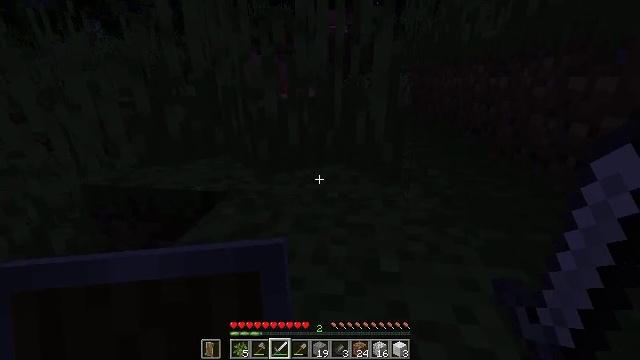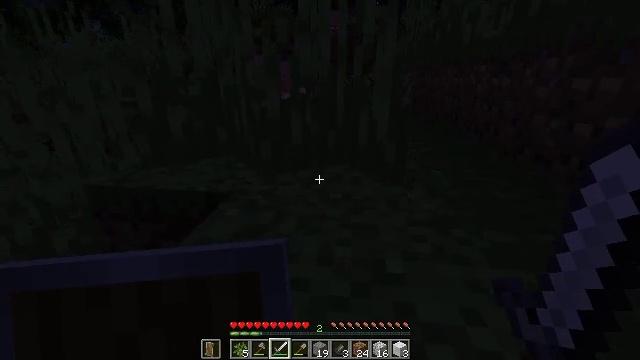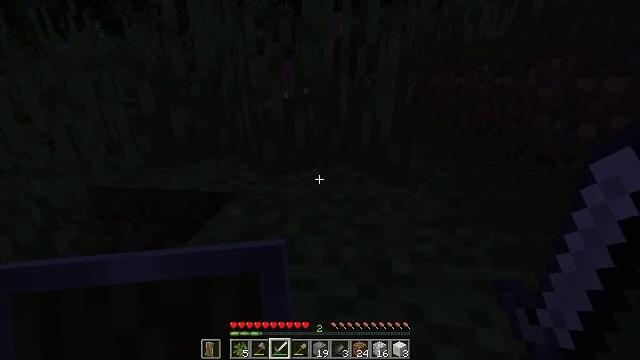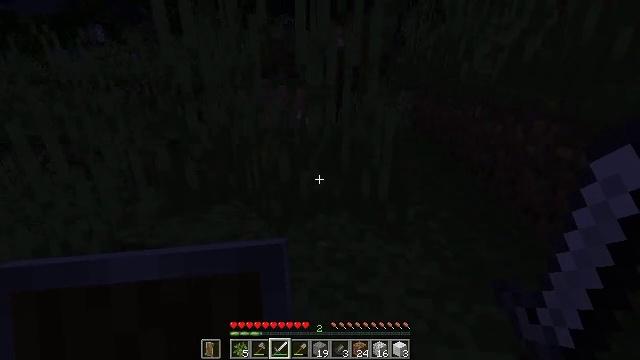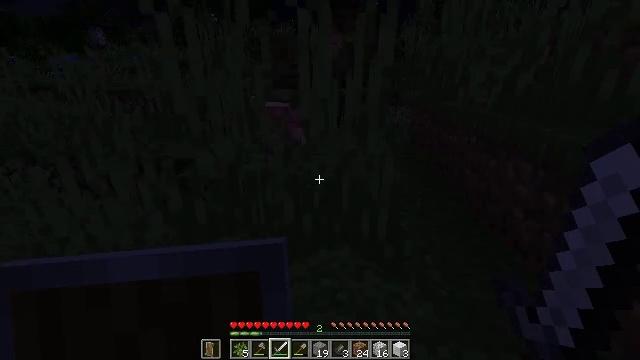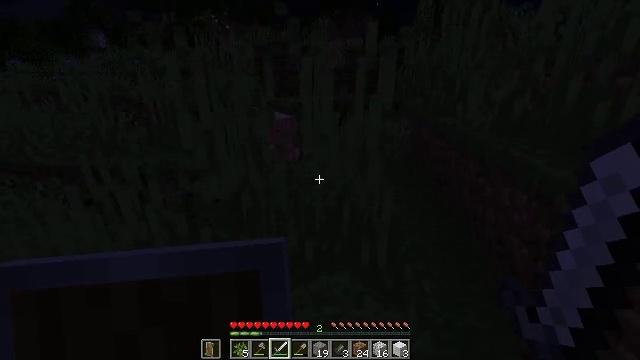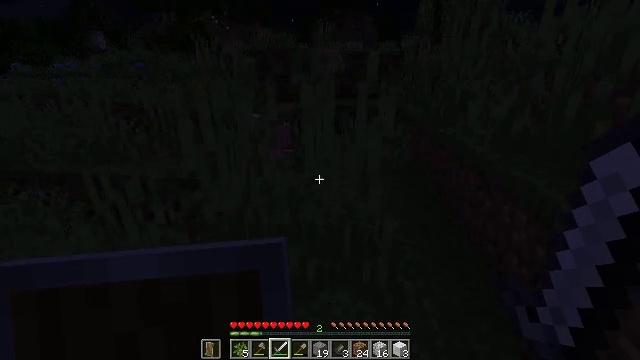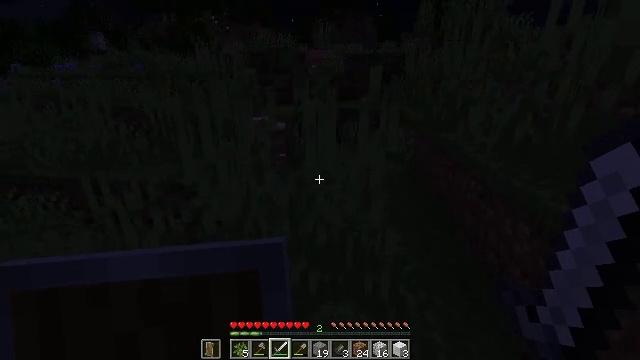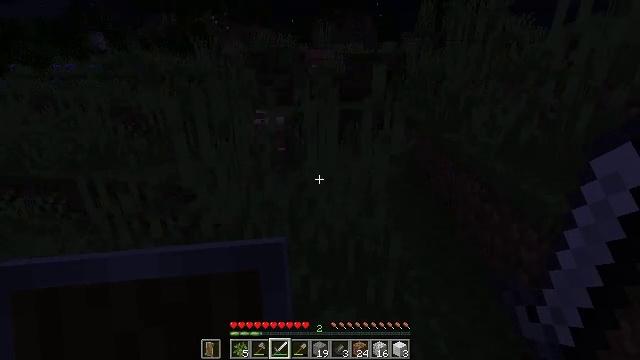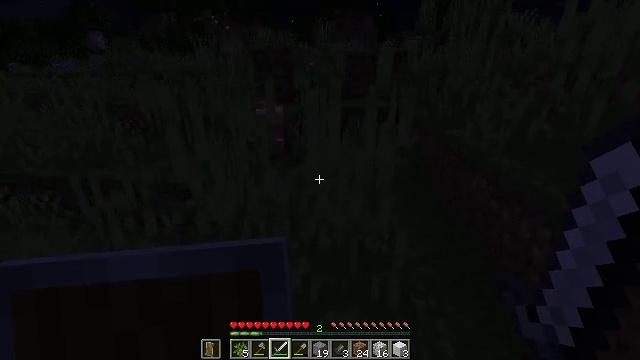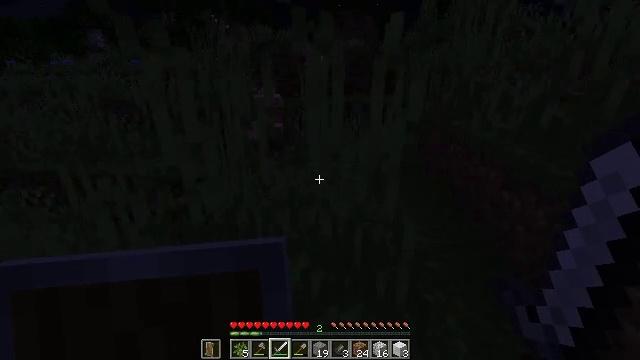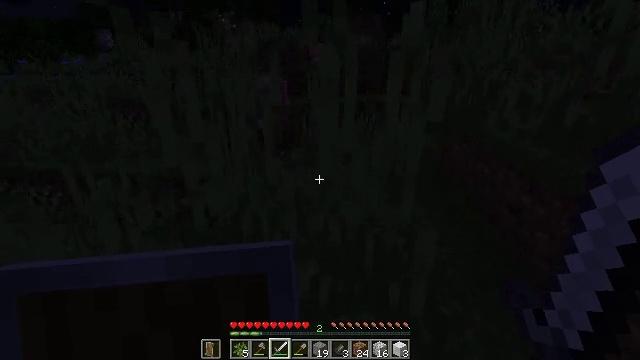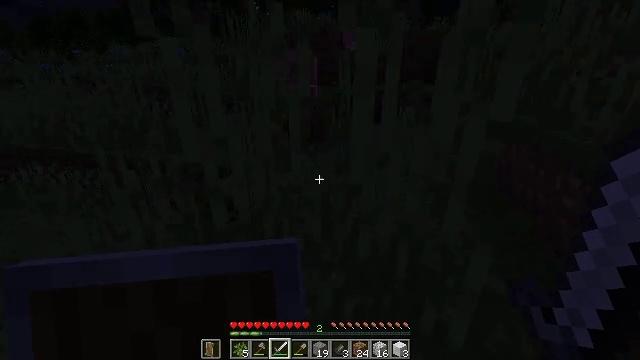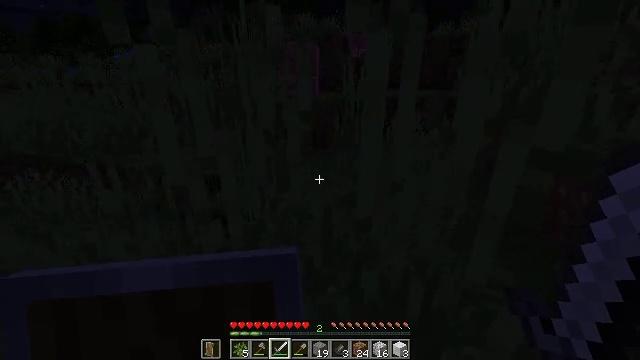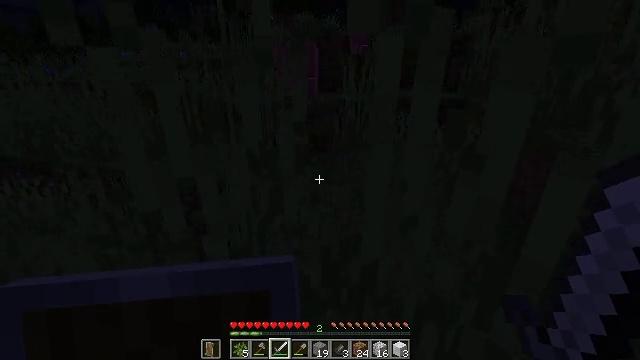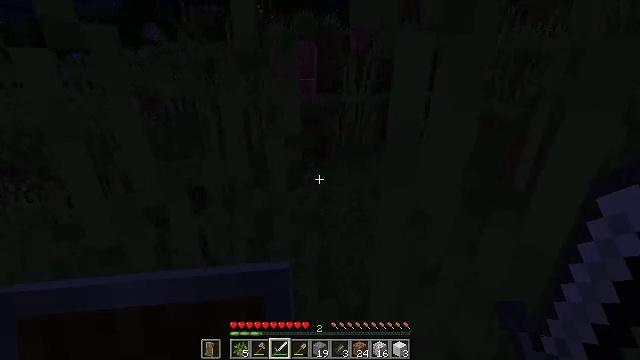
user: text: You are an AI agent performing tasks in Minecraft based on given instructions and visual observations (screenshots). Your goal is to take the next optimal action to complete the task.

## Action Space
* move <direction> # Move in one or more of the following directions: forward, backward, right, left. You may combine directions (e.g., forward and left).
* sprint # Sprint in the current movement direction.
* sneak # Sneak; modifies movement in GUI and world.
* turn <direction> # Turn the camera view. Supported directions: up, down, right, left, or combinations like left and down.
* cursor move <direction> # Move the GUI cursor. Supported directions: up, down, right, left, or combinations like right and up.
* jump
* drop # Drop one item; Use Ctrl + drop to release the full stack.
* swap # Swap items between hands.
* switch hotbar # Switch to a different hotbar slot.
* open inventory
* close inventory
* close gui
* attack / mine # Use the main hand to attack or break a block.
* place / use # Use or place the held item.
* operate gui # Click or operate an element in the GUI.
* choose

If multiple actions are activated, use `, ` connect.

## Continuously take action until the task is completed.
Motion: motion action
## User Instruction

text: Kill mobs.
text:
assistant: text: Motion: move forward
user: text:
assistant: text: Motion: move forward, jump
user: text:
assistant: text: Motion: move forward, jump
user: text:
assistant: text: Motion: move forward, jump
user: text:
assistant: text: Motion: move forward, jump
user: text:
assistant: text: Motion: move forward, jump
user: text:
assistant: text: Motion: move forward
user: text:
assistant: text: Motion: move forward
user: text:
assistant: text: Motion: move forward
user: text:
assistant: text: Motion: move forward
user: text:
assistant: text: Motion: move forward, turn left
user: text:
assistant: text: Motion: move forward, turn left and down
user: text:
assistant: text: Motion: move forward
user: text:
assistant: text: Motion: move forward
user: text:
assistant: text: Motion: move forward
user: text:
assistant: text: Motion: move forward
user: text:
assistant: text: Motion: move forward
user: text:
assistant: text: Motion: move forward
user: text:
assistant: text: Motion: move forward
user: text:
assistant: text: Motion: move forward
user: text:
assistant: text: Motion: move forward
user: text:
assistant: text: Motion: move forward, turn left
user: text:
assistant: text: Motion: move forward, turn left
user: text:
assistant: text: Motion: move forward
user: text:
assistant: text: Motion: move forward, turn left
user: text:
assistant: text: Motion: move forward, turn left and up
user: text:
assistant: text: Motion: move forward, turn left and up
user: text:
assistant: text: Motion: move forward
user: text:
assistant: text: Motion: move forward
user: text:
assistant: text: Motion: move forward